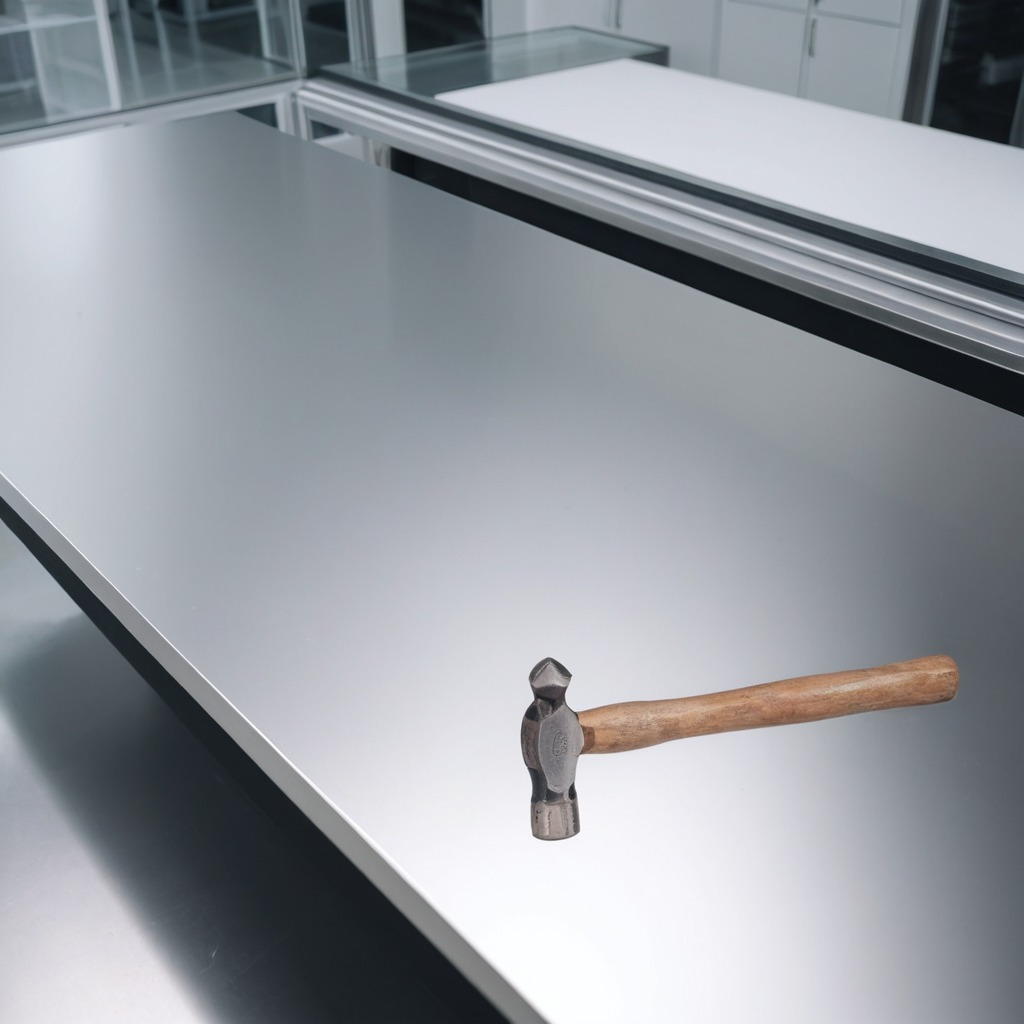
A hammer is lying on the stainless steel table in a high-end prototyping lab.